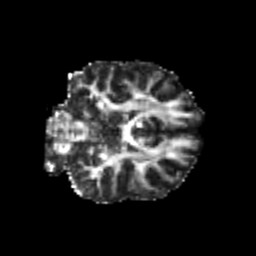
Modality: FA
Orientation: coronal
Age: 20
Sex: female
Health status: healthy
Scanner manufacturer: philips
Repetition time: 7.393 s
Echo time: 0.08599 s